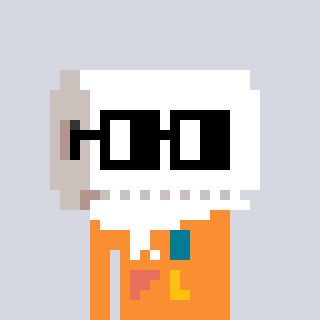
a pixel art character with square black glasses, a toiletpaper-full-shaped head and a orange-colored body on a cool background